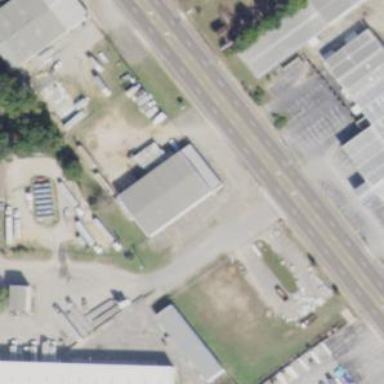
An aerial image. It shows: Building housing tires shop.